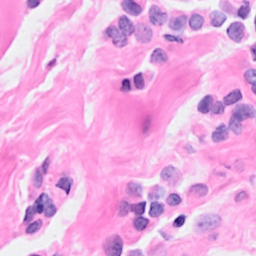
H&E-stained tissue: Breast